Field crop: maize
Growth stage: 1
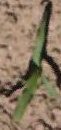
Species: maize